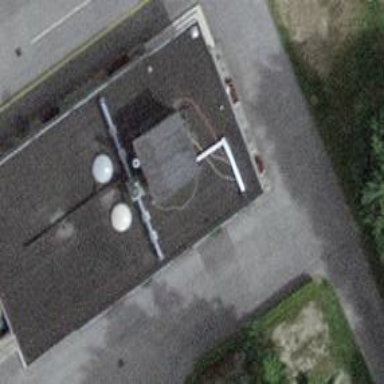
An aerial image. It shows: Building with toilets inside.